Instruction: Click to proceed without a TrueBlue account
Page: checkout
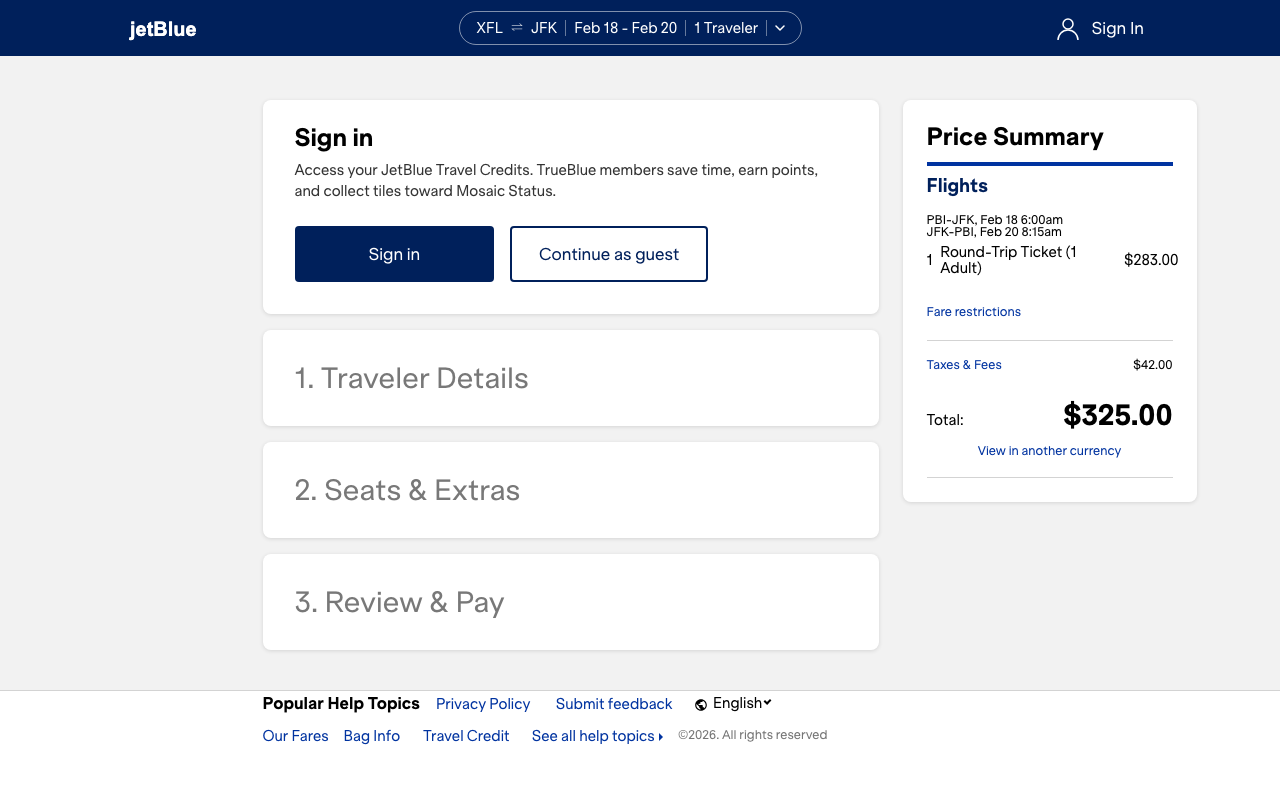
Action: click